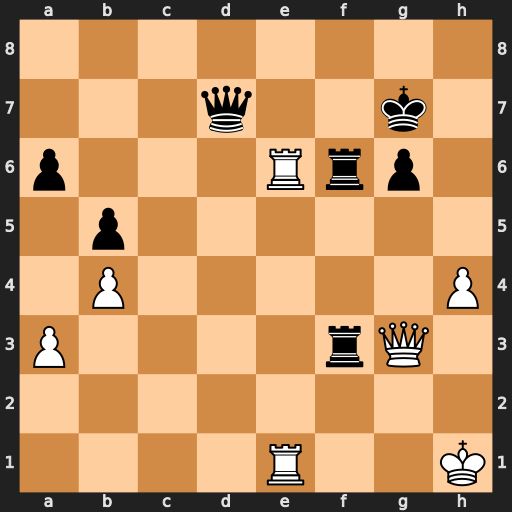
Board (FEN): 8/3q2k1/p3Rrp1/1p6/1P5P/P4rQ1/8/4R2K
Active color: w
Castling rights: -
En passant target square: -
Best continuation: Re7+ Qxe7 Rxe7+